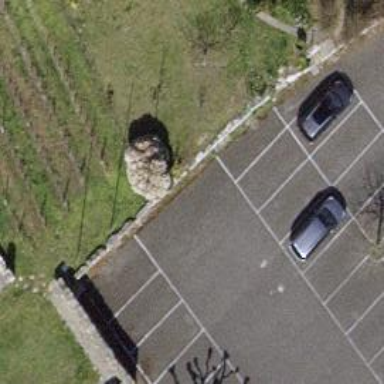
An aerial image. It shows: Parking aisle designated as service road.